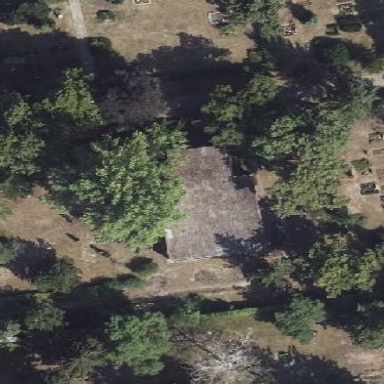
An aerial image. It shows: Chapel building.